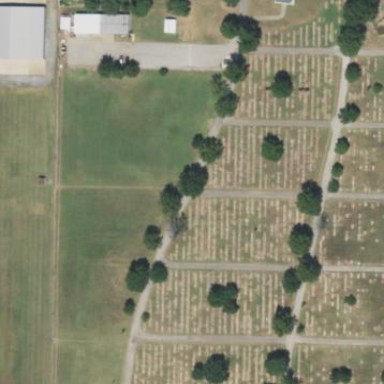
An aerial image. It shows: Cemetery.